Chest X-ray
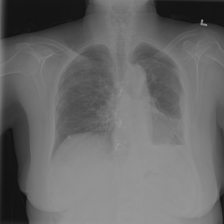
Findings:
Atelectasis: negative
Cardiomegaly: negative
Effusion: negative
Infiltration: negative
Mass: negative
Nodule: negative
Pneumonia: negative
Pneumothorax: positive
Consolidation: negative
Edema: negative
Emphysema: negative
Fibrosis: negative
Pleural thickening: negative
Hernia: negative